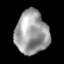
Tissue: lung
Cell type: Endothelial cells
Senescence score: 0.6693
Nuclear area (px): 1400
Mean DAPI intensity: 157.561